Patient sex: F
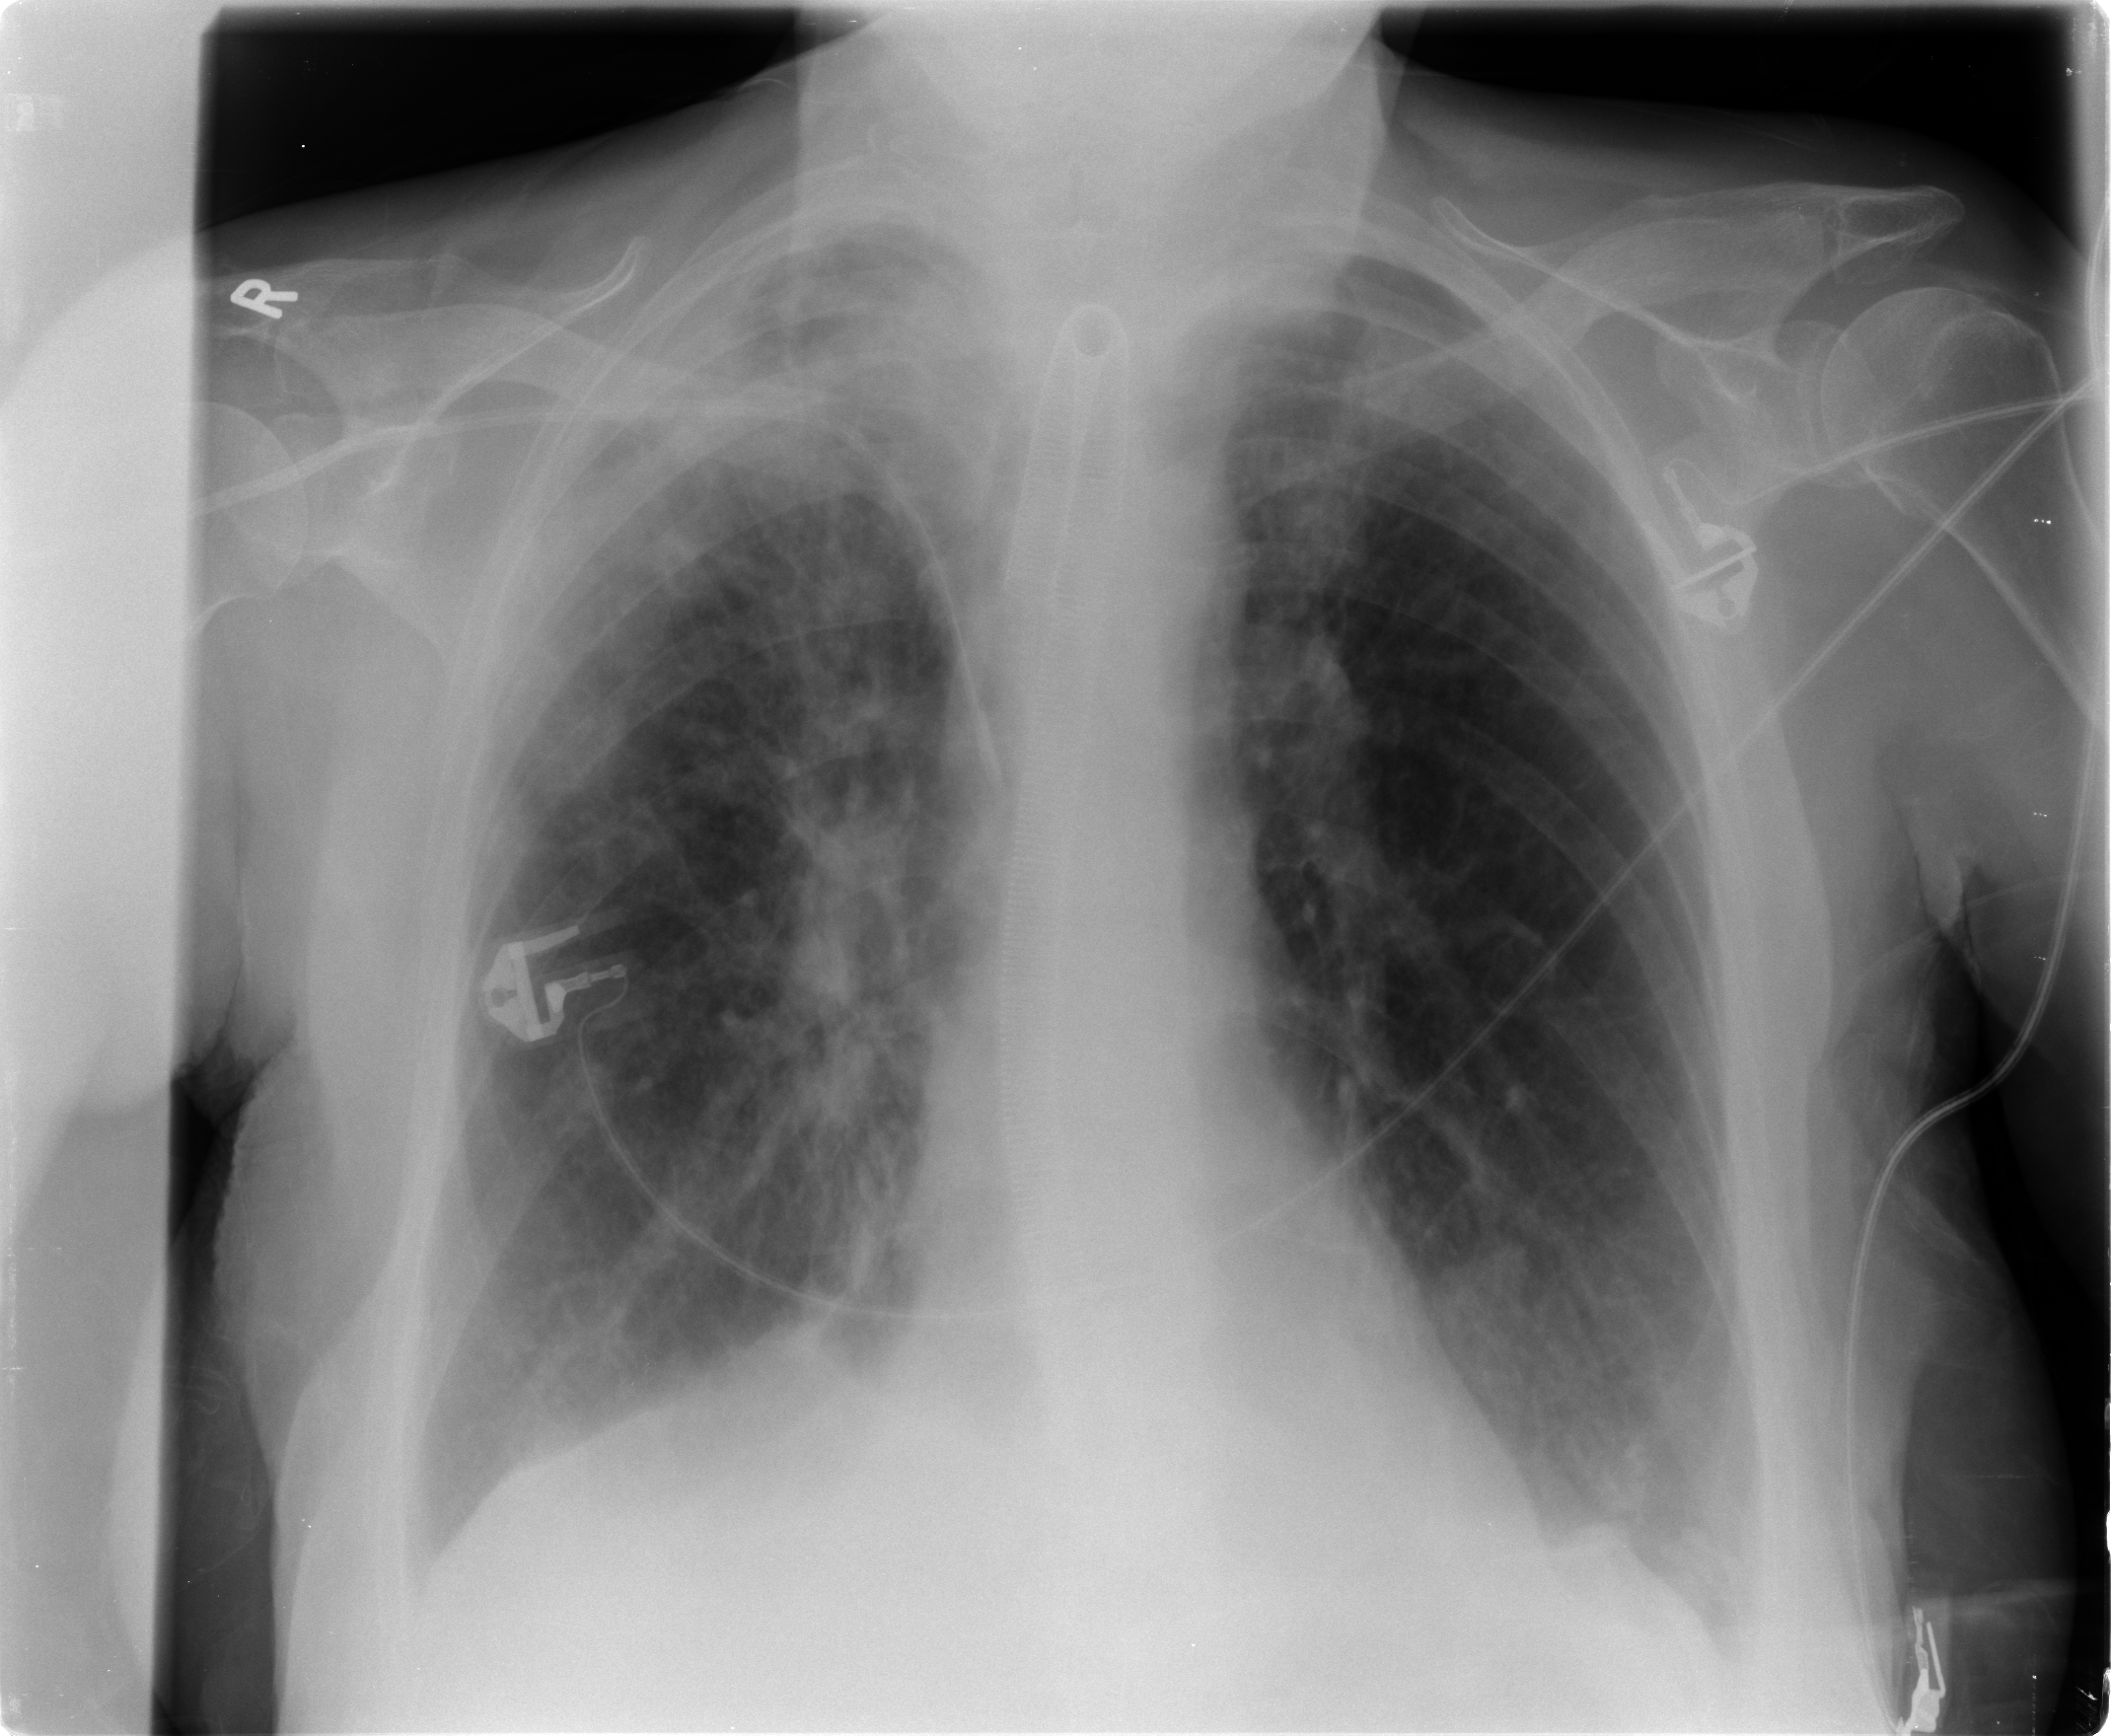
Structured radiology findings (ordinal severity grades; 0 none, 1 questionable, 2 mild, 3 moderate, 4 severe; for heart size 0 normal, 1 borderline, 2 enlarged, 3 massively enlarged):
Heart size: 0
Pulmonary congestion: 2
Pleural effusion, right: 2
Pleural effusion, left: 2
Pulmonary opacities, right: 3
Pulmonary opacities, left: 0
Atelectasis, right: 2
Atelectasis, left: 2